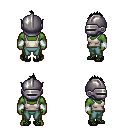
a pixel art fantasy rpg character, male body template, orc, green skin, white pirate shirt, teal pants, black mohawk hairstyle, metal helm, white cloth bracers, ghillies, four views (front, back, left, right), 2x2 character sprite sheet, small pixel art, hard edges, no anti-aliasing